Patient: sex F, age 69
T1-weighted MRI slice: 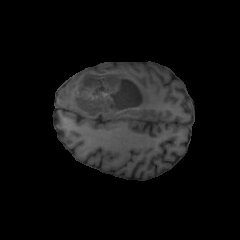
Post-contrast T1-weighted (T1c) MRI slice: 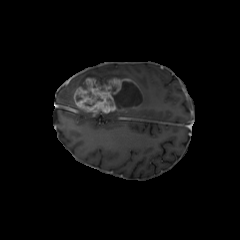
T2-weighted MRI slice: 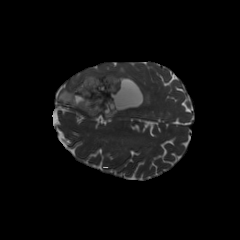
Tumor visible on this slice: yes
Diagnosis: Glioblastoma, IDH-wildtype
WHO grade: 4